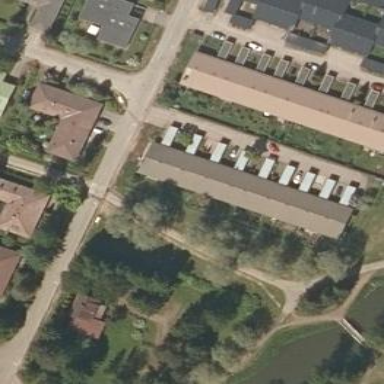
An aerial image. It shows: Terrace-style building with gabled roof.